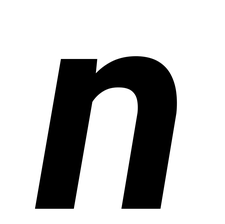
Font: Roboto-Italic_Bold_Italic